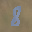
Label: 8